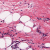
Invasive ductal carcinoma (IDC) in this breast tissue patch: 0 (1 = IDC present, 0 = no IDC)